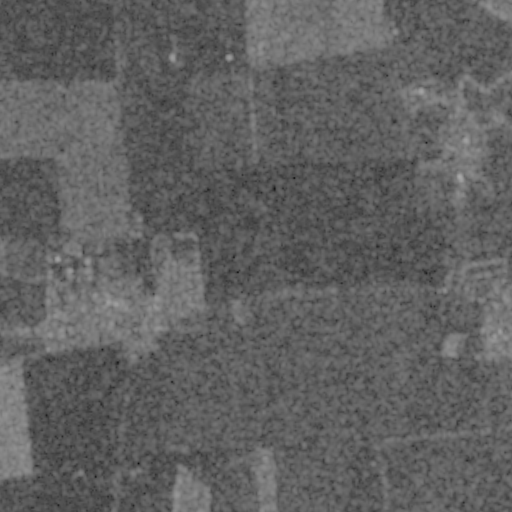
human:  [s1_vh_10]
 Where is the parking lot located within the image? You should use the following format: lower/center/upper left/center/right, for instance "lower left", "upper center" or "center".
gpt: The parking lot is located in the center of the image.
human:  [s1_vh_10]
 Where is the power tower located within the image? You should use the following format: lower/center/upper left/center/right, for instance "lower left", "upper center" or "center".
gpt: The power tower is located in the lower of the image.
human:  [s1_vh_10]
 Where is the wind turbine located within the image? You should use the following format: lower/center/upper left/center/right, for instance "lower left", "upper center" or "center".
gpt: The wind turbine is located in the upper center of the image.
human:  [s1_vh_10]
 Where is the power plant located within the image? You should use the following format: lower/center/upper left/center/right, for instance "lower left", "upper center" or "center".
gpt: There is no power plant in the image.

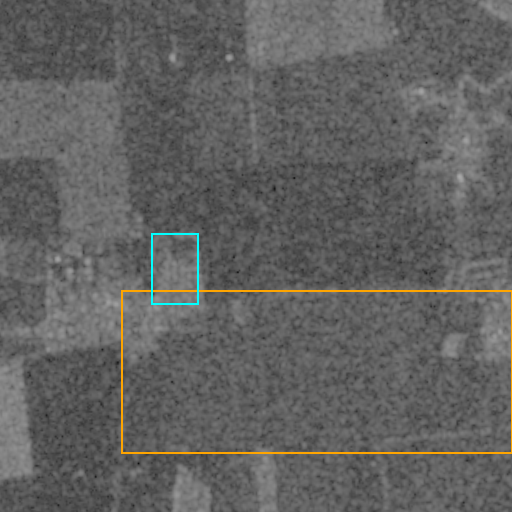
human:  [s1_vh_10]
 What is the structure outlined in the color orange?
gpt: The structure outlined in orange is a crop field.
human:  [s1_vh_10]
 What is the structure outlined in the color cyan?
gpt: The structure outlined in cyan is a park.
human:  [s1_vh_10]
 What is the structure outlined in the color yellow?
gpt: There is no yellow outline.